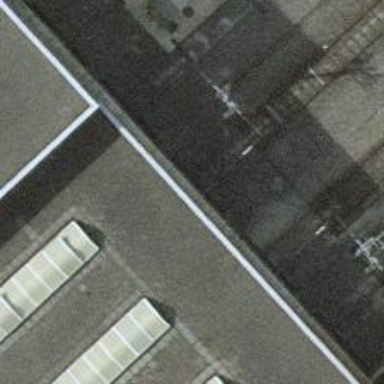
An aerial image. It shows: Railway yard with single rail track. The electrified track has contact line for power supply.